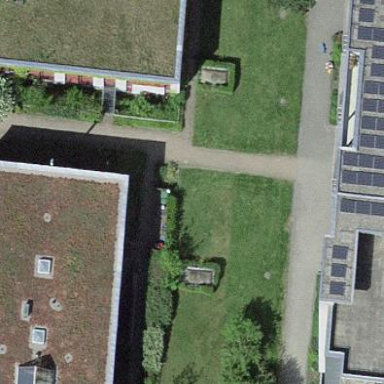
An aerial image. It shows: View of roof of building.